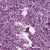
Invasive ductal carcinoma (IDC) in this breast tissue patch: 1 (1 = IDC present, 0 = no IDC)